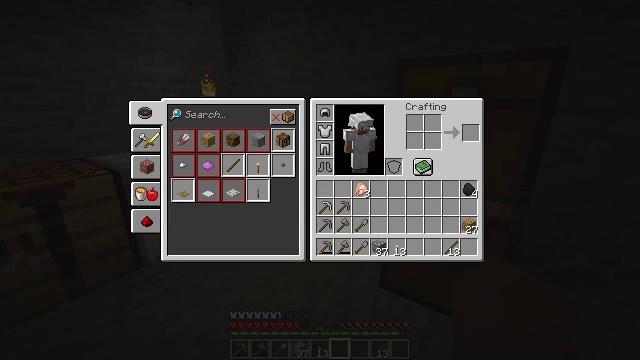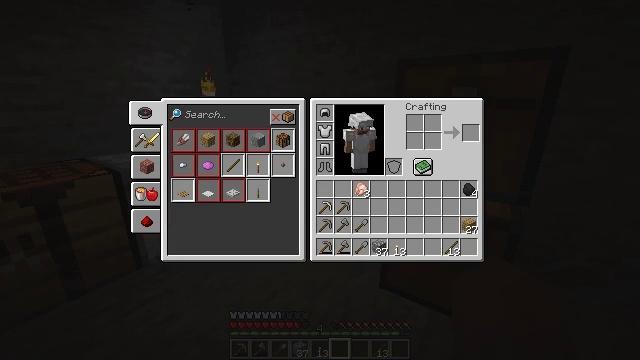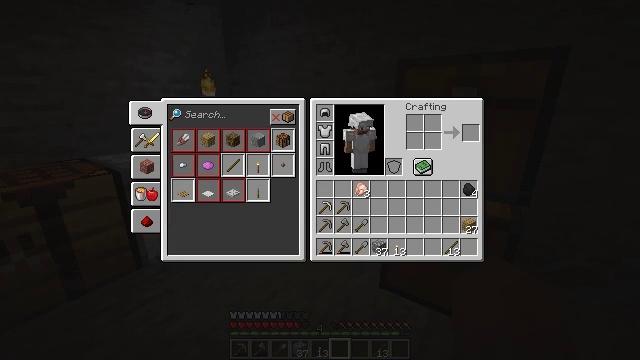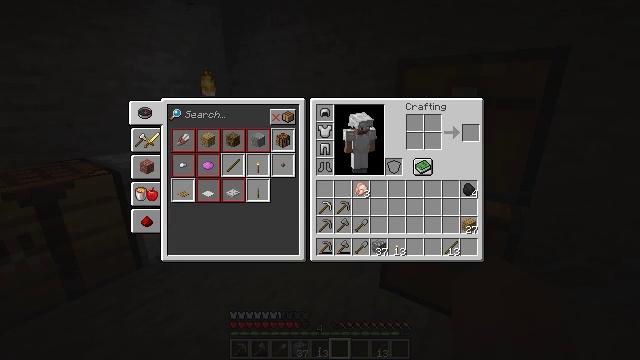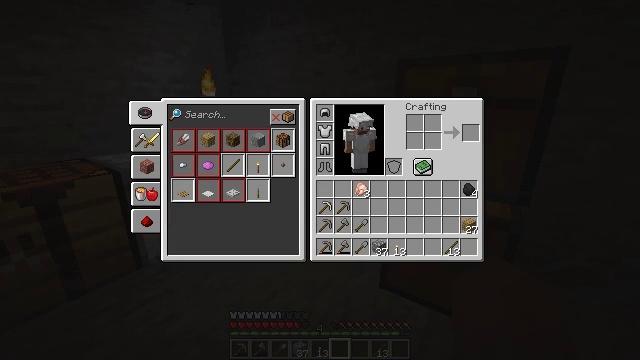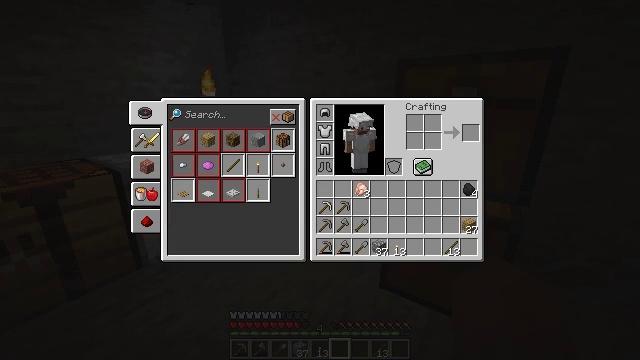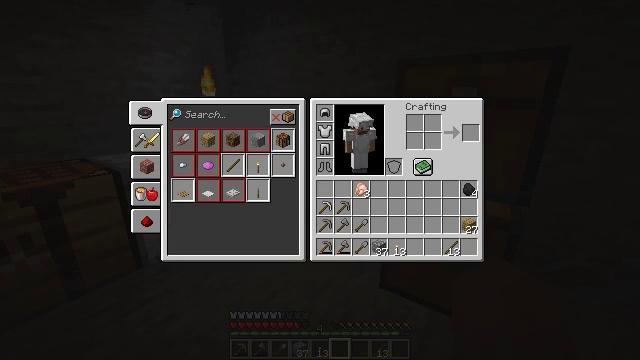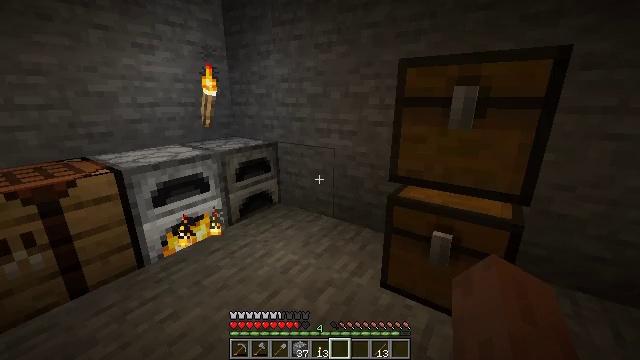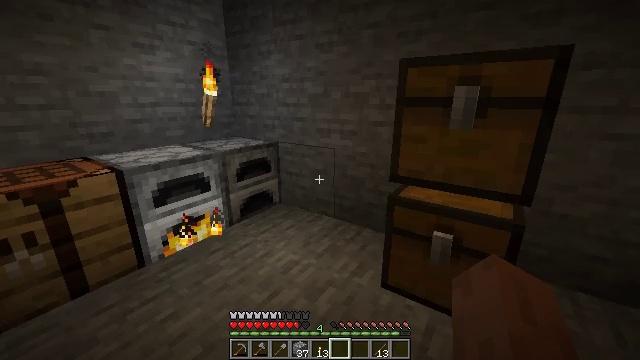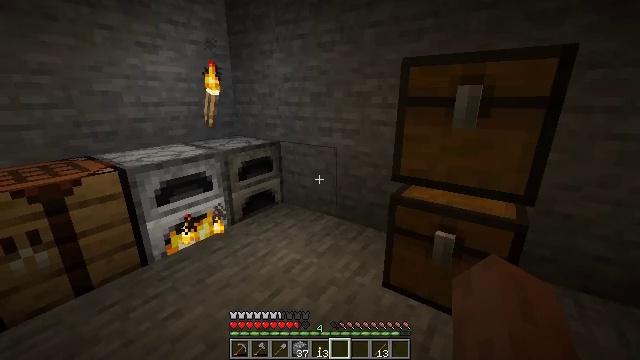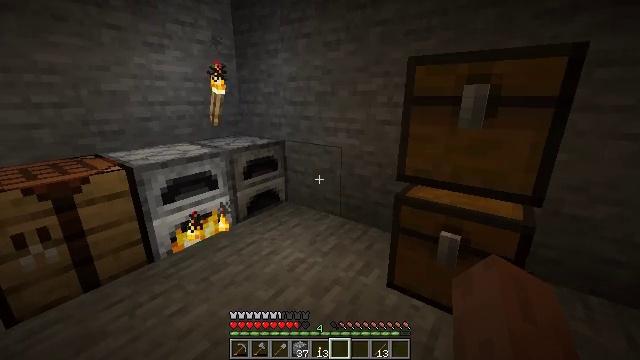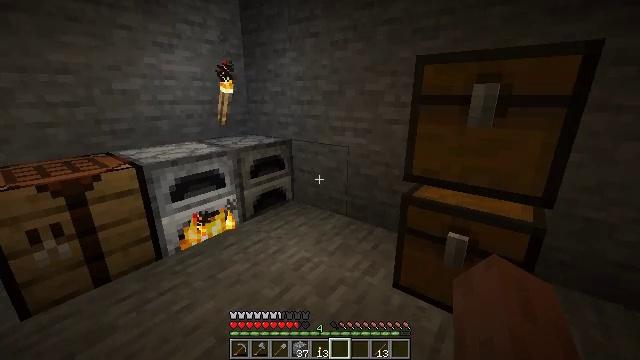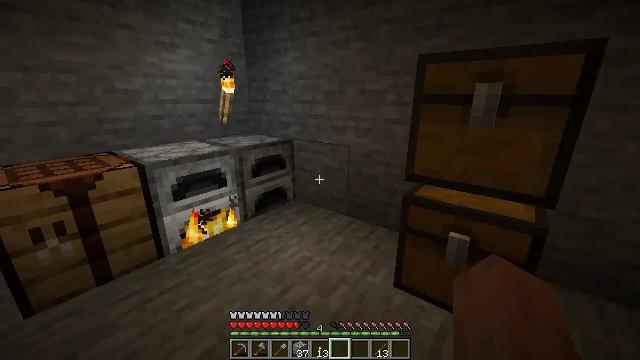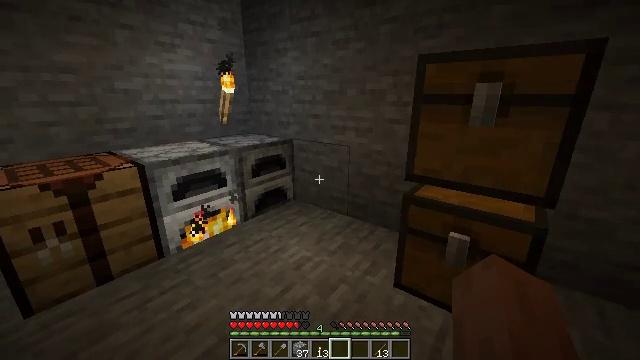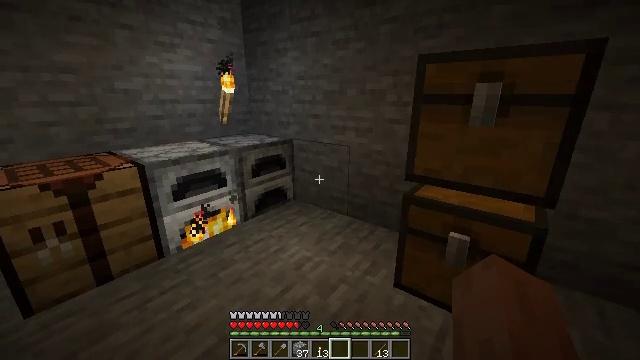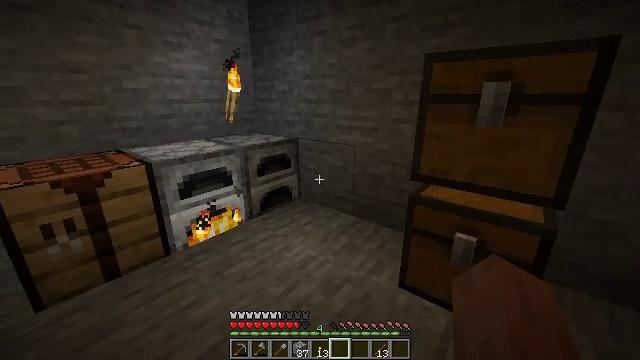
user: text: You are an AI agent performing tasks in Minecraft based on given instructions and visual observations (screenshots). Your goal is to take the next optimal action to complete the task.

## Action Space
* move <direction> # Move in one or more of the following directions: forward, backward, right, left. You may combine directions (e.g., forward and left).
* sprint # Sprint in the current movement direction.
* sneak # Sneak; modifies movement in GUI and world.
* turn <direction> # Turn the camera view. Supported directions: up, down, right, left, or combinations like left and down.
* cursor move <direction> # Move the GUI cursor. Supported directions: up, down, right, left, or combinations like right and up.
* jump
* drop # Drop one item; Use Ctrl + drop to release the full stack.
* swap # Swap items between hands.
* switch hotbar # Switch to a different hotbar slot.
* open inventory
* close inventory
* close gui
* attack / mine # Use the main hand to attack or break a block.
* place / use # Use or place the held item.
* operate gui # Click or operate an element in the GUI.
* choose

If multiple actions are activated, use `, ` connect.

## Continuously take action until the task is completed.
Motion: motion action
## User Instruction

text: Turn iron ore into an iron ingot.
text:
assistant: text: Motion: no_op
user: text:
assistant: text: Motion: no_op
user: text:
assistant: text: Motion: no_op
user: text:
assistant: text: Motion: no_op
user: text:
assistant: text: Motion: no_op
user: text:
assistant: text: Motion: no_op
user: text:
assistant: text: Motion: no_op
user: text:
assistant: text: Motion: no_op
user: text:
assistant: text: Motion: no_op
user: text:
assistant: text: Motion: turn left
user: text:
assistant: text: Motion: turn left
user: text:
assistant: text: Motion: no_op
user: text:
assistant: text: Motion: no_op
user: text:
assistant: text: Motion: no_op
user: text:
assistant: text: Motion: turn left
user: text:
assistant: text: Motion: turn left
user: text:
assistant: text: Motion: turn left
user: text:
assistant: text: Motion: turn left
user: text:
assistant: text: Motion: turn left
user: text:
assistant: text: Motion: turn left
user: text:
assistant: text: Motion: no_op
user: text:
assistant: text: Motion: no_op
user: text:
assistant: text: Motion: turn left
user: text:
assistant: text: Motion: use / place
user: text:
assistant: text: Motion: use / place
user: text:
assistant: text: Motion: no_op
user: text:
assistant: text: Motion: no_op
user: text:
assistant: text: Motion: turn right
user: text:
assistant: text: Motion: no_op
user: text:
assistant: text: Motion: no_op